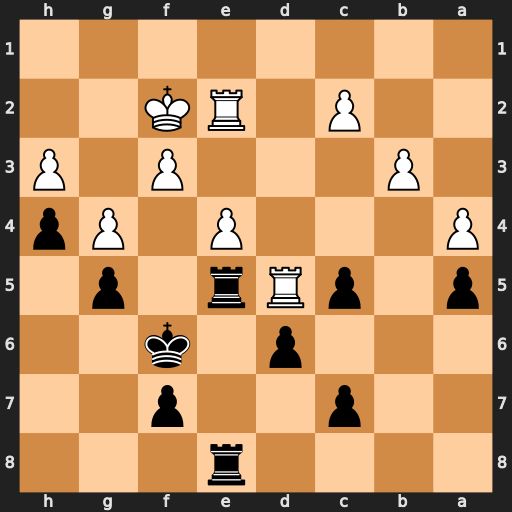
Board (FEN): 4r3/2p2p2/3p1k2/p1pRr1p1/P3P1Pp/1P3P1P/2P1RK2/8
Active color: b
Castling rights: -
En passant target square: -
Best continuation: Rxd5 exd5 Rxe2+ Kxe2 Ke5